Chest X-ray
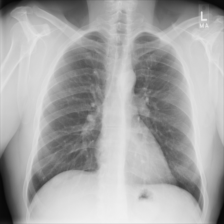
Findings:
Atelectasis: negative
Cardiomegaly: negative
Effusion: negative
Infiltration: negative
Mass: negative
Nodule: negative
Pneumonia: negative
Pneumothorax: negative
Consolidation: negative
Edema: negative
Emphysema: negative
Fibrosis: negative
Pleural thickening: negative
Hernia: negative